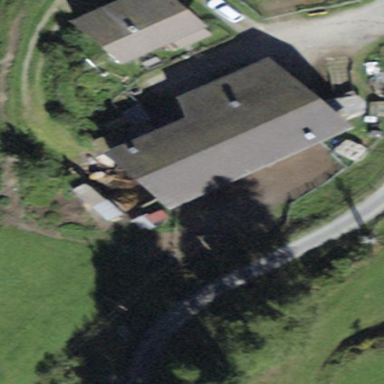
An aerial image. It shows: Farm building.